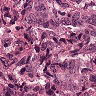
Metastatic tissue present: yes